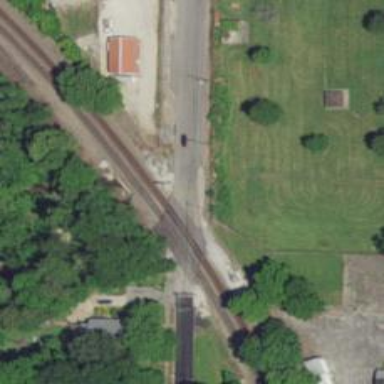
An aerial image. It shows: Railway track.